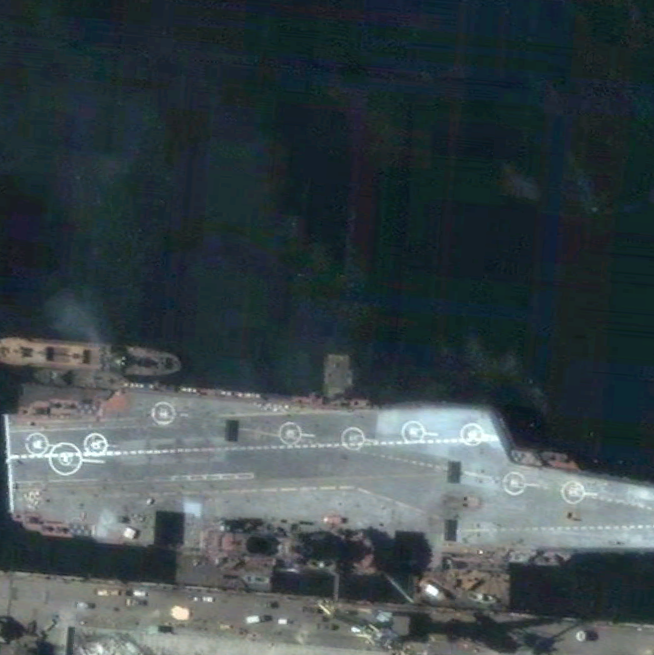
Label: Kuznetsov-class_aircraft_carrier